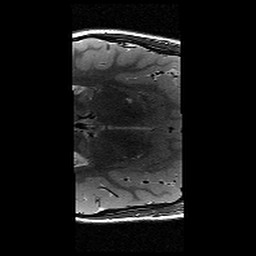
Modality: T2w
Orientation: axial
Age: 13
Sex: male
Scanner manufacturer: siemens
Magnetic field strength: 3 T
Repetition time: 8.46 s
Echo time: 0.067 s